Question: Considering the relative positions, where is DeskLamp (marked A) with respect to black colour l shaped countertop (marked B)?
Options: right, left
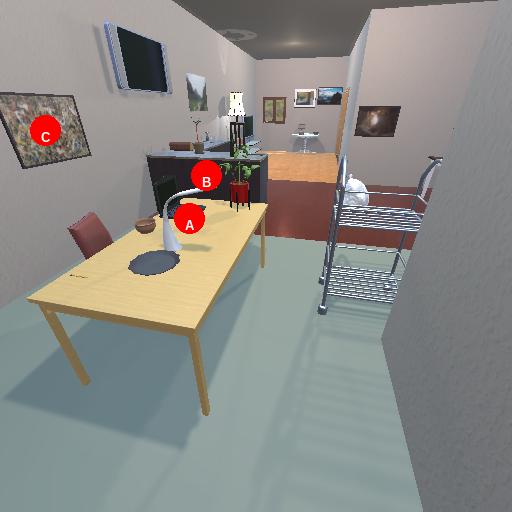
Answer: right